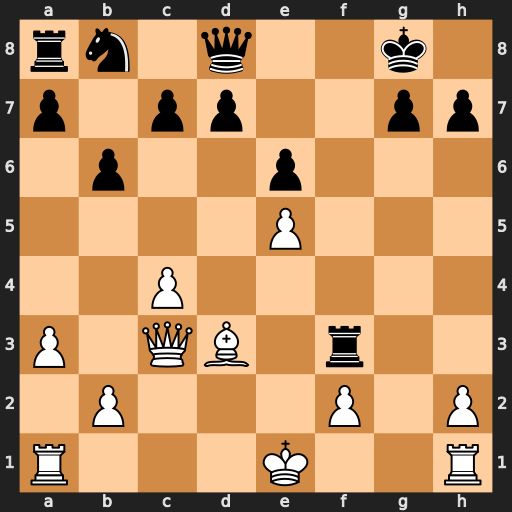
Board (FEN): rn1q2k1/p1pp2pp/1p2p3/4P3/2P5/P1QB1r2/1P3P1P/R3K2R
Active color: w
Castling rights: KQ
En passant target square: -
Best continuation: Bxh7+ Kxh7 Qxf3